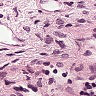
Metastatic tissue present: no